Question: I bet this is just too simple but i can't put it together:
how to count the row affected put it in a Log File while using batch file on running the script.
xxx_proc.bat
'''
@echo off
echo Running script in THENW
echo %DATE% tprdcr.sql executed > Logfile.txt
isql -UEMXXX2 -PEMXXX2 -SKXXXXXXDB02 -Jcp8x50 -w20x00 -itprdcr.sql >> Logfile.txt
echo tprdcr.sql Generated successfully
pause
EXIT /B
'''
LogFile.txt

The result is quite many, so i just want it to display . Also if there will be error in one update statement it will just bypass the count and display the error.
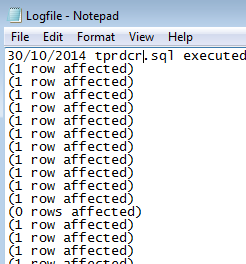
Answer: I suspect there is something you could do with your .sql files to modify the output to make your life easier. But if you want to work with the log files as they are now...
Until you show what the errors look like, we can't suggest how to bypass on error.
Here is a pure batch method to get the total count:
'''
set /a cnt=0
for /f "delims=( " %%N in (
'findstr /c:"^(1 row affected)" /c:"^([0-9][0-9]* rows affected)" "Logfile.txt"'
) do set /a cnt+=%%N
echo %%N rows affected
'''
You could also use my <URL>:
'''
jrepl "\((\d+) rows? affected\)" "total+=Number($1);false" /jmatch /jbeg "total=0" /jend "output.WriteLine(total+' rows affected')" /f "Logfile.txt"
'''
You can put the above command in a FOR /F loop if you need to capture the total in a variable:
'''
for /f %%N in (
'jrepl "\((\d+) rows? affected\)" "total+=Number($1);false" /jmatch /jbeg "total=0" /jend "output.WriteLine(total+' rows affected')" /f "Logfile.txt"'
) do set total=%%N
echo %total%
'''